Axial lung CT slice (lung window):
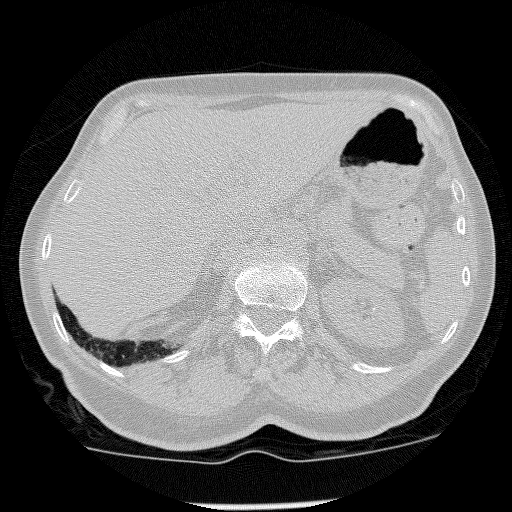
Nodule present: no